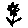
Label: flower